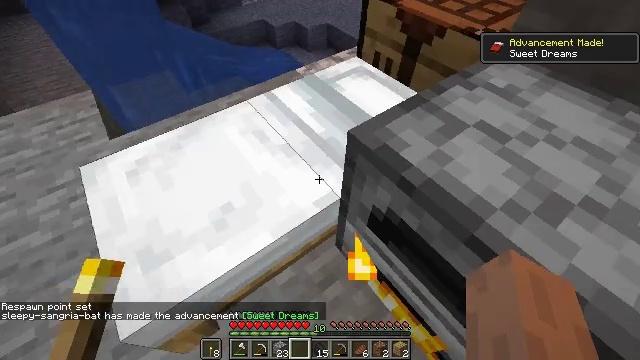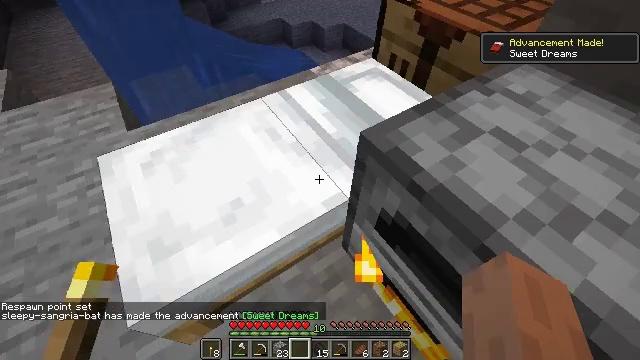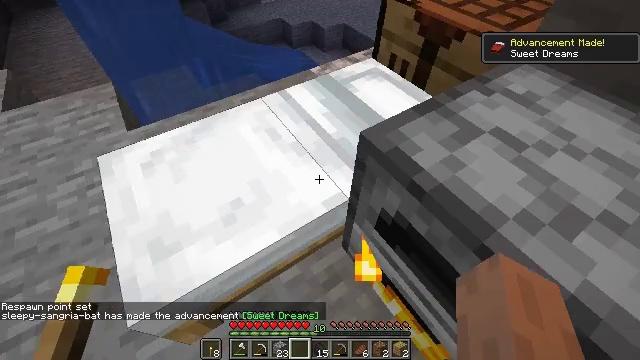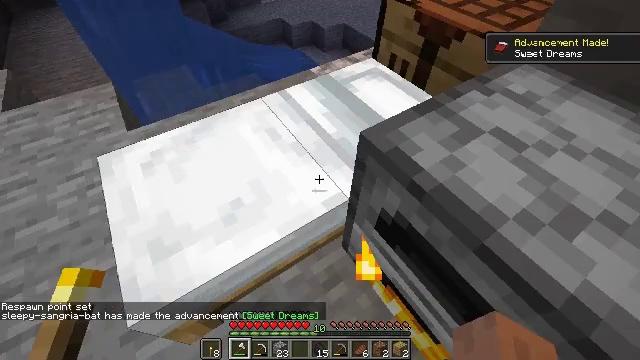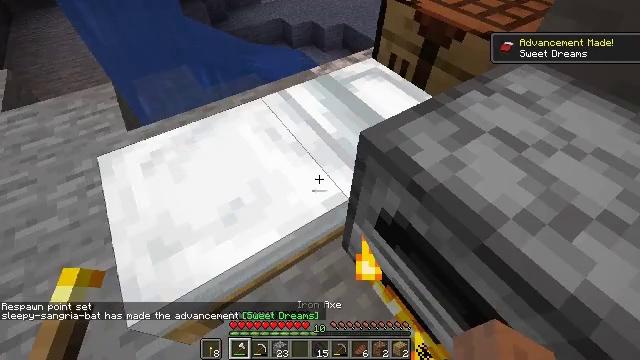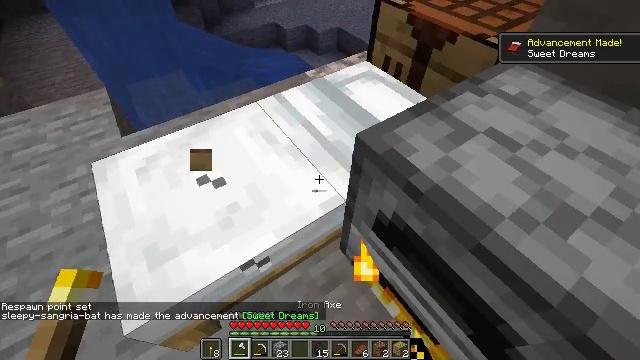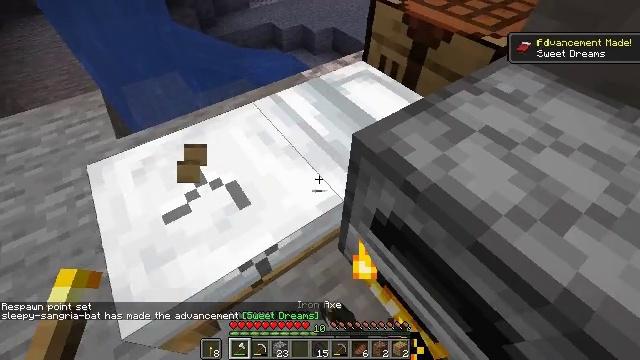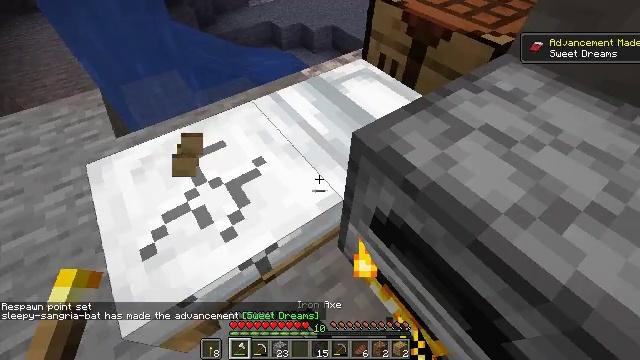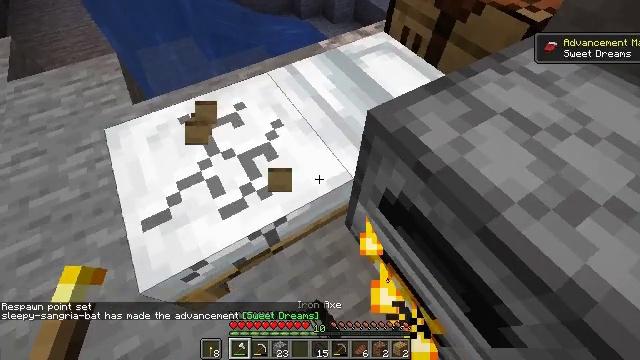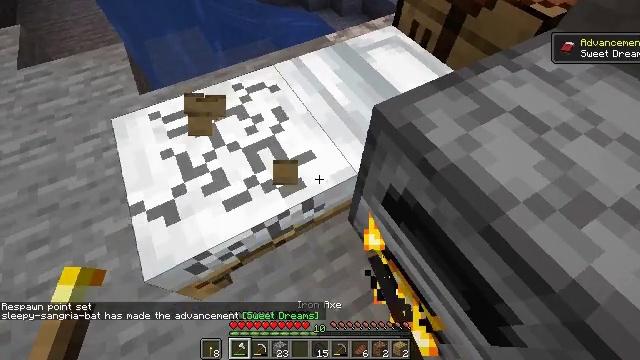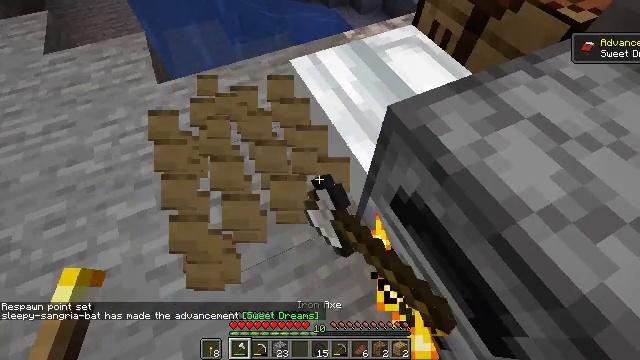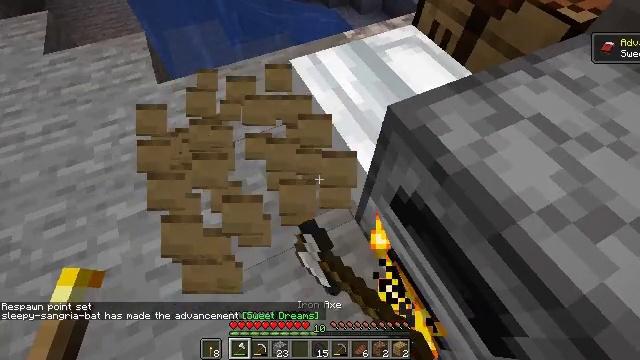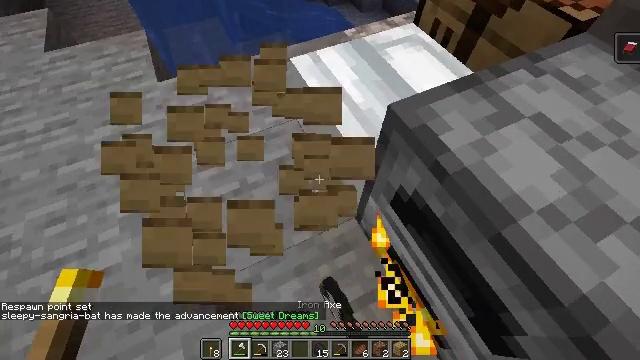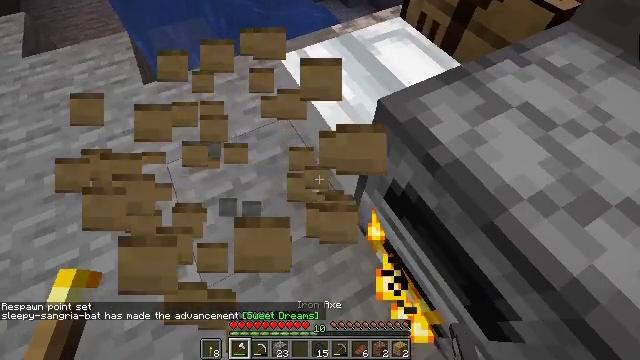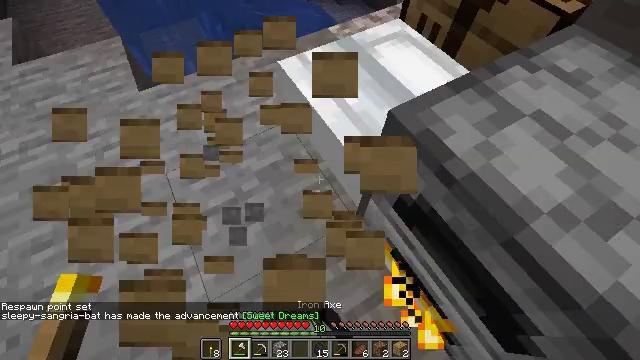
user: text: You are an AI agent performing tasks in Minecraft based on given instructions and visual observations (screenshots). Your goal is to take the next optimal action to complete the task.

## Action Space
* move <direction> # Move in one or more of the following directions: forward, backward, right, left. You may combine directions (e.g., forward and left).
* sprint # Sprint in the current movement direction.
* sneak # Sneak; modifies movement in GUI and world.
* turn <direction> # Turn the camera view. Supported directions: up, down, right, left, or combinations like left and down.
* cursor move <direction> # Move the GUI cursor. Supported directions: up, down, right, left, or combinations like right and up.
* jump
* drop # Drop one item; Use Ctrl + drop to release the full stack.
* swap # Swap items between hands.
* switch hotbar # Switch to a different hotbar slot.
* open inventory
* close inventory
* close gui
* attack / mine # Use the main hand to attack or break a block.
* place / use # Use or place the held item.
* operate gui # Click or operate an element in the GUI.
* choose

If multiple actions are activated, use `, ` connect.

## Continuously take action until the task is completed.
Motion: motion action
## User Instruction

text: Break the white bed to relocate it.
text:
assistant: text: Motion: turn left
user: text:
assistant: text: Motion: no_op
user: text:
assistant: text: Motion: switch to hotbar 1
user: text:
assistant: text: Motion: switch to hotbar 1
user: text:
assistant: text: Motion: turn right, attack / mine, switch to hotbar 1
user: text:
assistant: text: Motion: attack / mine
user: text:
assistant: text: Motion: attack / mine
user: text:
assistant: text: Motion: turn left and down, attack / mine
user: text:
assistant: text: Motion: turn left and down, attack / mine
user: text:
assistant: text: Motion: turn left, attack / mine
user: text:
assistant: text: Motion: attack / mine
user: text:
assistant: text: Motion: attack / mine
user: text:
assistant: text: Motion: turn right, attack / mine
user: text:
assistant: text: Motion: move forward and move left, turn right, attack / mine
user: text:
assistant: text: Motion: attack / mine